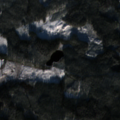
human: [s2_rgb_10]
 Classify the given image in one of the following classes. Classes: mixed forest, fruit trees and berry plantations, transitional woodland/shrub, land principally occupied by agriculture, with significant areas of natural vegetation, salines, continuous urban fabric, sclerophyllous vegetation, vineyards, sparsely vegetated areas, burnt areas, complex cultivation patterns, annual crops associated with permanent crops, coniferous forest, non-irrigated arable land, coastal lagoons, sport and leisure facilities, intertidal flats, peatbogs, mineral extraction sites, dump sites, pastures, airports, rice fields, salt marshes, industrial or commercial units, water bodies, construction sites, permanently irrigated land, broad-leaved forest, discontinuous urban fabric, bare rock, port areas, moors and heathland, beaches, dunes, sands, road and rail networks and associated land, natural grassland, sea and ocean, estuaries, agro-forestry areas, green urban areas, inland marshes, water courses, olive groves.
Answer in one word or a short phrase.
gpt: coniferous forest